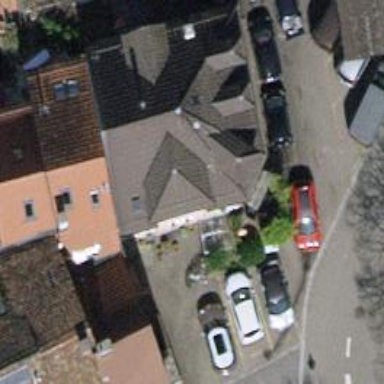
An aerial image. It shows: Car repair shop.